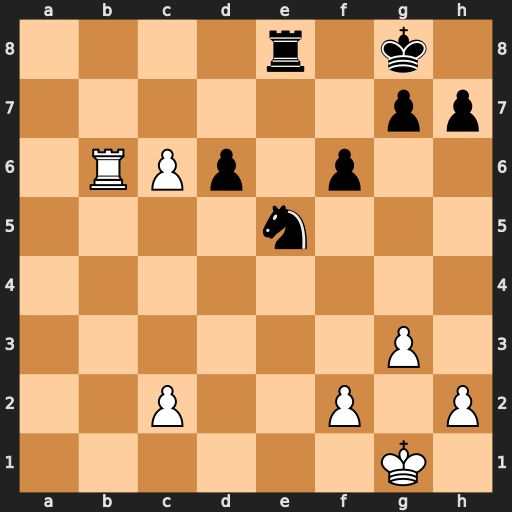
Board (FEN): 4r1k1/6pp/1RPp1p2/4n3/8/6P1/2P2P1P/6K1
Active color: w
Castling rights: -
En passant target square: -
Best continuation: c7 Nc6 Rxc6